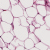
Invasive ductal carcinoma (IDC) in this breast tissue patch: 0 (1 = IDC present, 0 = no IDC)